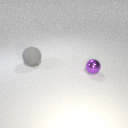
large gray rubber sphere to the left of small purple metal sphere